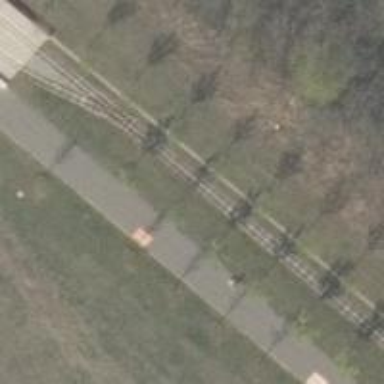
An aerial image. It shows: Railway switch.